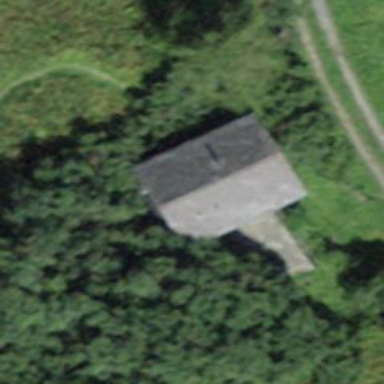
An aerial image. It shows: Detached building.